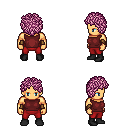
a pixel art fantasy rpg character, male body template, human, tanned skin, maroon sleeveless shirt, red pants, pink curly afro hairstyle, leather bracers, black shoes, four views (front, back, left, right), 2x2 character sprite sheet, small pixel art, hard edges, no anti-aliasing